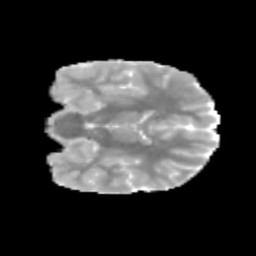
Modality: MD
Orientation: coronal
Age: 11
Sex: male
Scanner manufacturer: siemens
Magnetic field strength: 3 T
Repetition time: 3.8 s
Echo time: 0.07 s